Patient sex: F
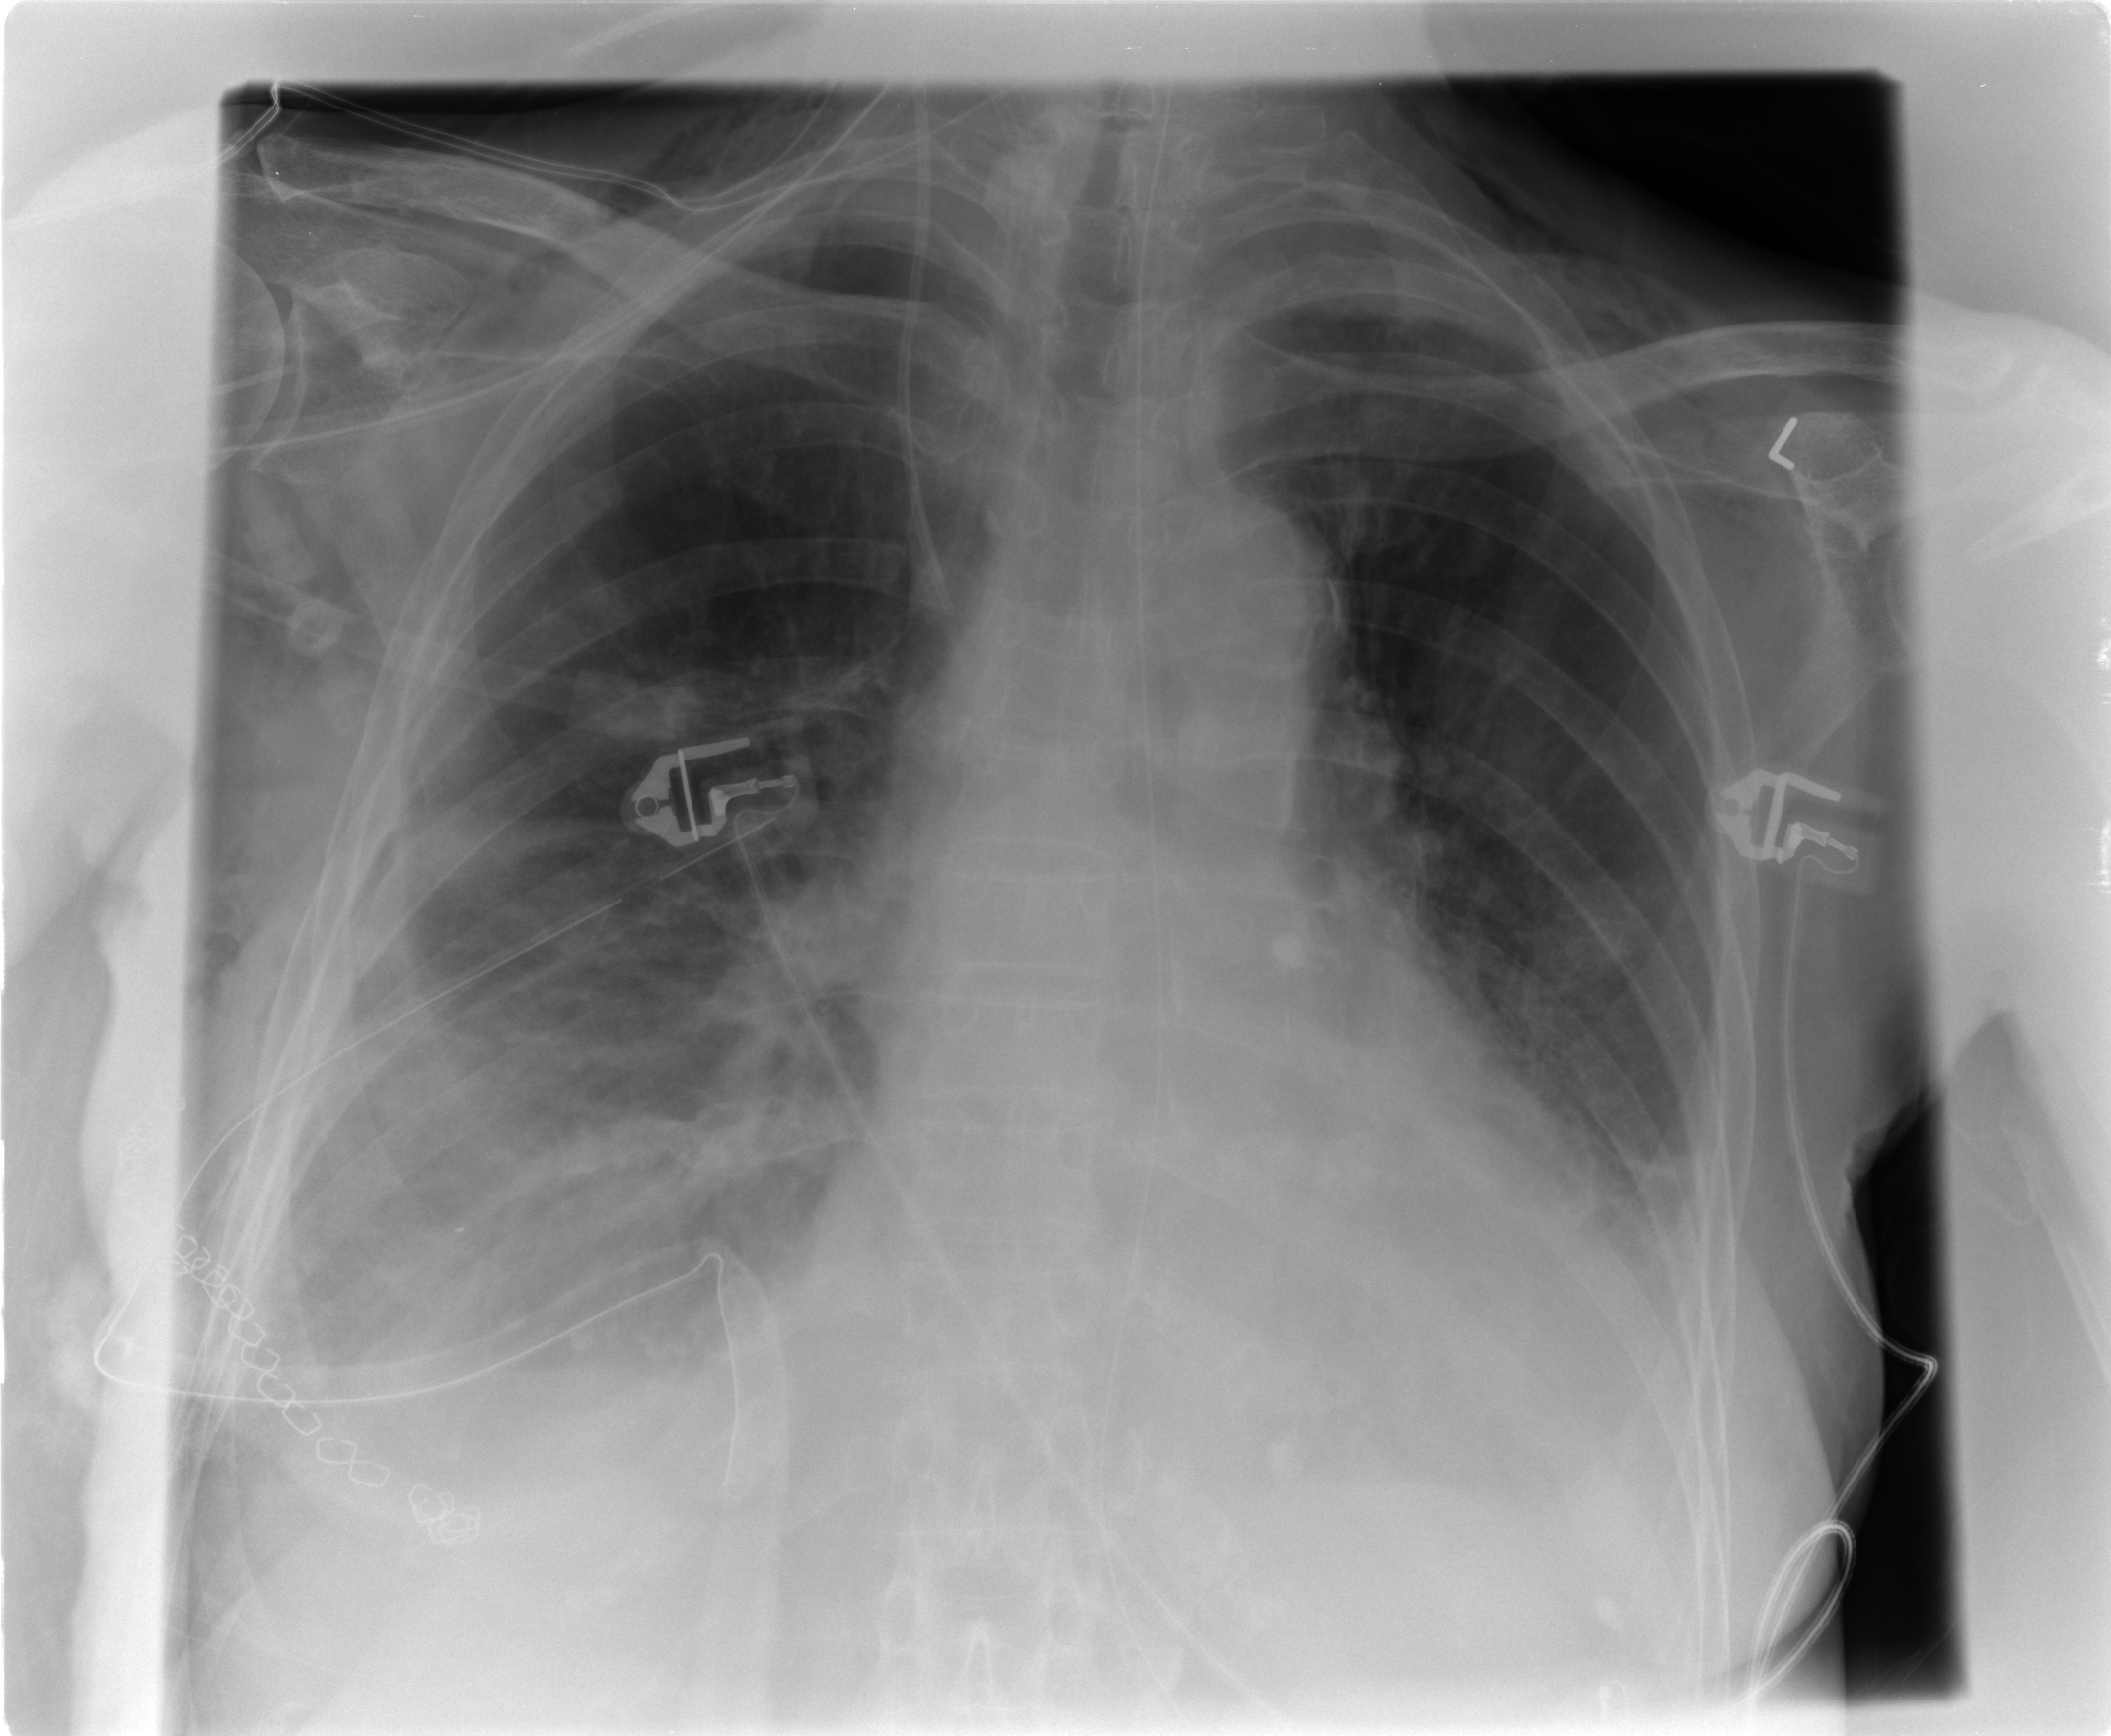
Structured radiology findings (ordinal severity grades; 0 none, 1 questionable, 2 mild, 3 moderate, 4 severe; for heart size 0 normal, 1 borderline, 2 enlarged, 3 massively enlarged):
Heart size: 2
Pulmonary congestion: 2
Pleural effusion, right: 2
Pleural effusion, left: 2
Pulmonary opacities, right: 2
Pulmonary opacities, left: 0
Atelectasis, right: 2
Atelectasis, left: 2